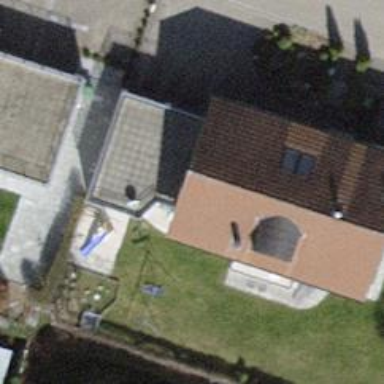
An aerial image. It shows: Garage.